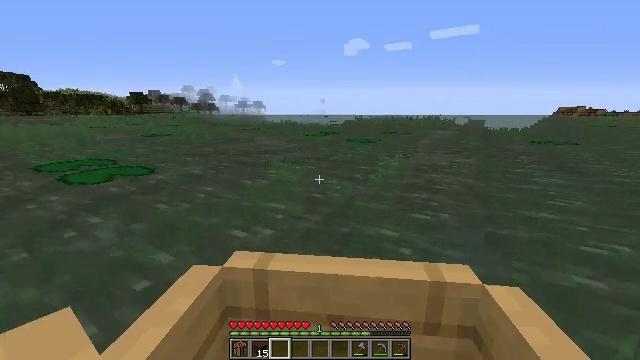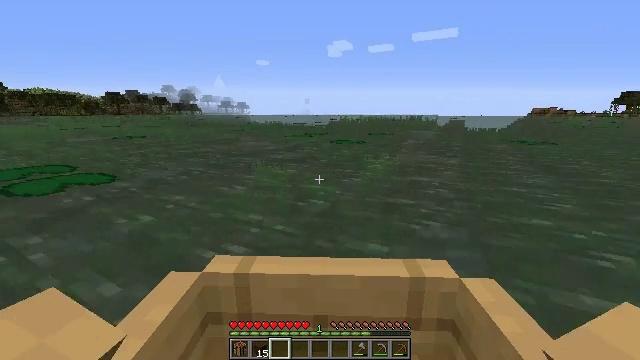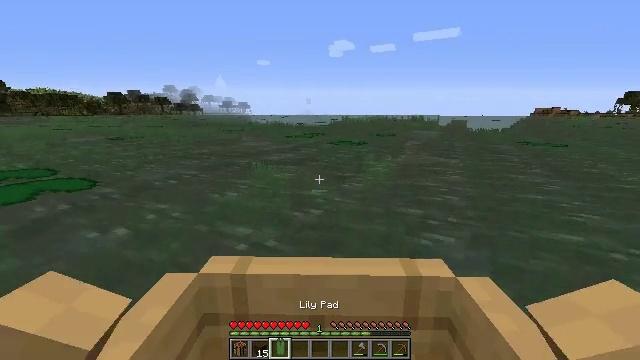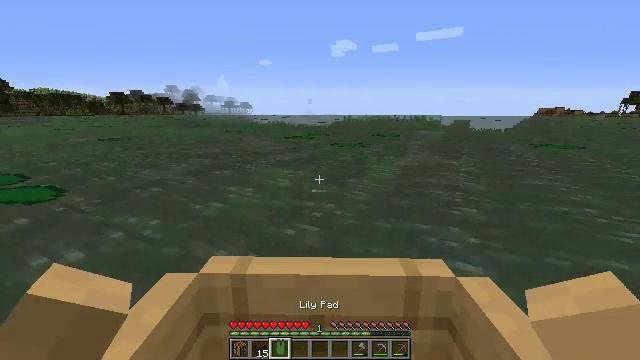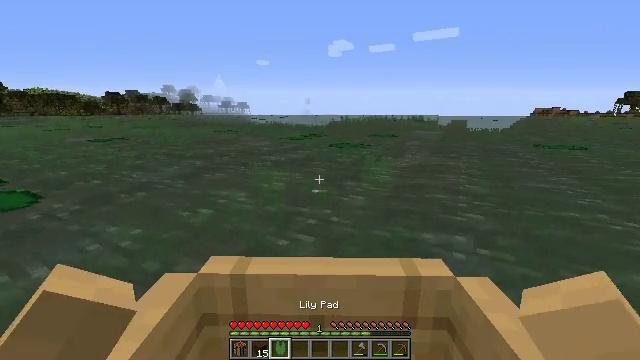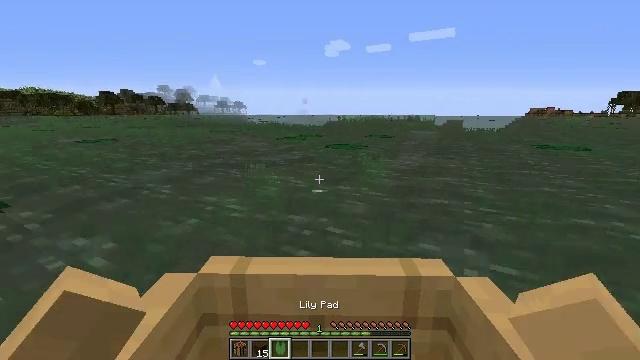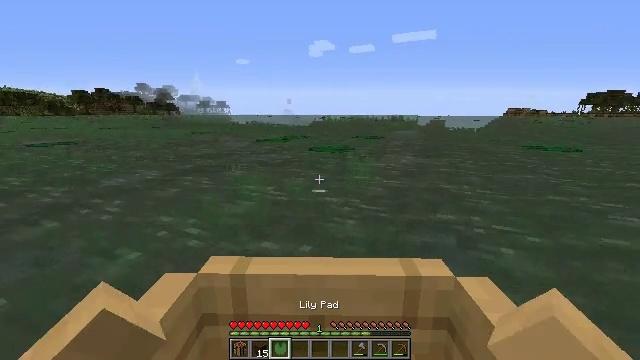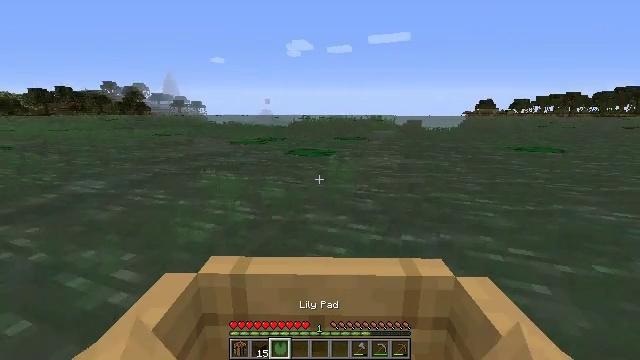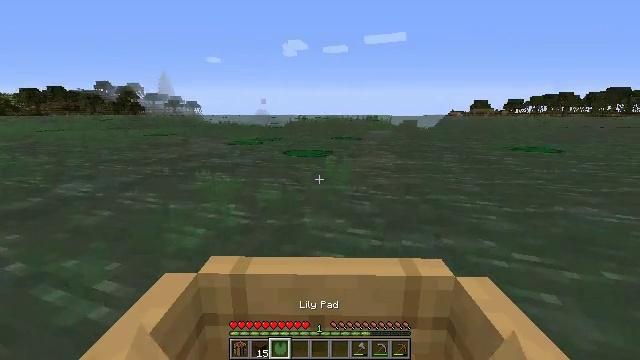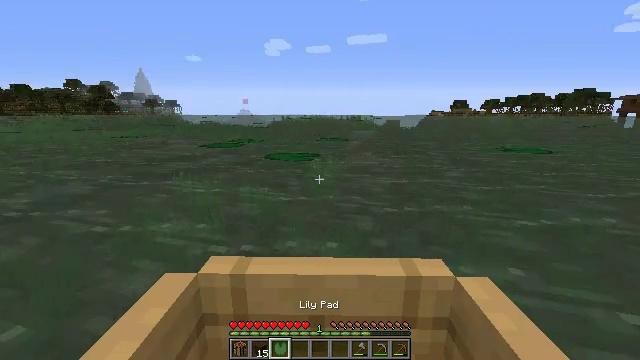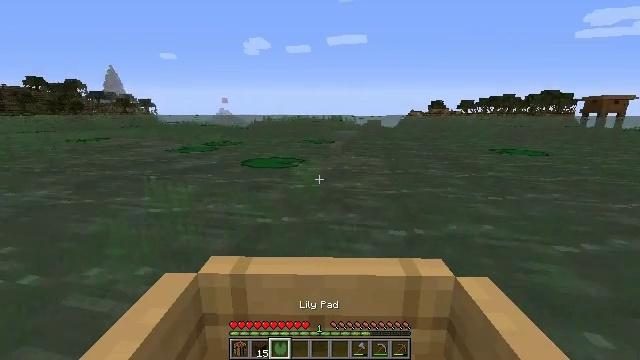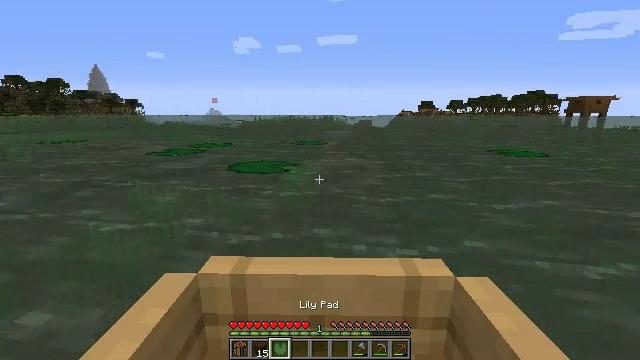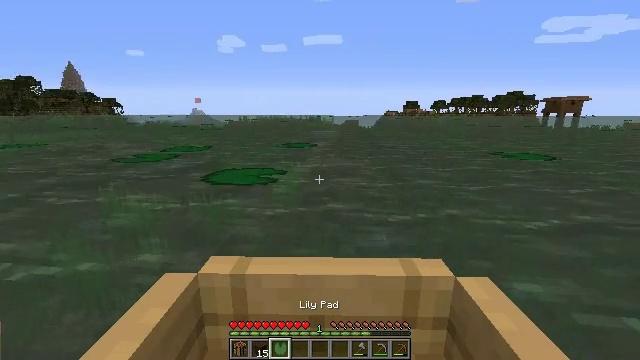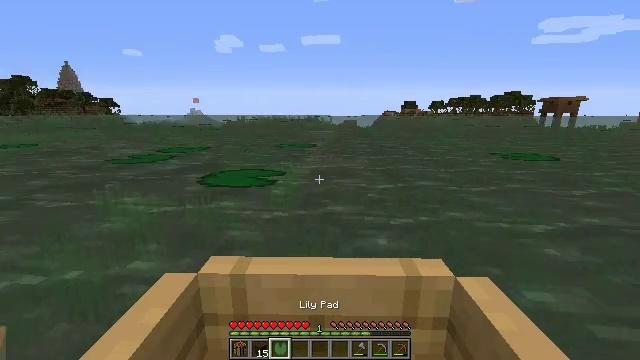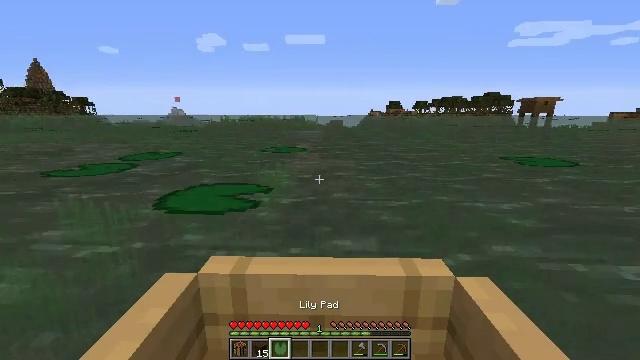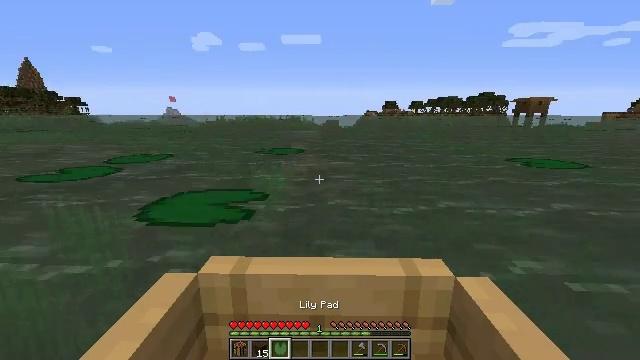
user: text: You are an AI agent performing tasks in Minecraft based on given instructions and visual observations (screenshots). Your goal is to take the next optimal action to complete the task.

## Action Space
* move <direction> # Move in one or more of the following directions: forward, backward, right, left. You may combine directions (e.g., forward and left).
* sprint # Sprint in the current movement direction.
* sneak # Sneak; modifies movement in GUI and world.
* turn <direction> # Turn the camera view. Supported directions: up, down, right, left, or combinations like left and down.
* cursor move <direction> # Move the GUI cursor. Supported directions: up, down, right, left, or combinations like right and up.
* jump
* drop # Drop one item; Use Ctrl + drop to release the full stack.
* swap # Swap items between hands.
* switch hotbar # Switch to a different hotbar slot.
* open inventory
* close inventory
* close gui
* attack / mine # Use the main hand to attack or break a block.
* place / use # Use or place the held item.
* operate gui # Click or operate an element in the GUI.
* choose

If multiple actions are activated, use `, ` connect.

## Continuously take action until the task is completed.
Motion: motion action
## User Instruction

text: Remove a lily pad from the inventory.
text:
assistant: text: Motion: move forward, turn right
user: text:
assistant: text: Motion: move forward and move right
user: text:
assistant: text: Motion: move forward and move right
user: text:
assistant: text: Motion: move forward and move right
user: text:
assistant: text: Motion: move forward and move right
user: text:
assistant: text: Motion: move forward and move right
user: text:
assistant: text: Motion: move forward
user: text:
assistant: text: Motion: move forward
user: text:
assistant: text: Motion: move forward
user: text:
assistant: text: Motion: move forward
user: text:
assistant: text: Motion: move forward
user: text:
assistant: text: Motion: move forward
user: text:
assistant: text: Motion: move forward
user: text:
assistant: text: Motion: move forward
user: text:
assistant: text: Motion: move forward
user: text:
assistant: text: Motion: move forward
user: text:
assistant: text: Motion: move forward
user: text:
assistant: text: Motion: move forward
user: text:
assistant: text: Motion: move forward
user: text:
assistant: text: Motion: move forward
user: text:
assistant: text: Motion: move forward
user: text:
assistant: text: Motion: move forward
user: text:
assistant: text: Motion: move forward
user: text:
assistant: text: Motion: move forward
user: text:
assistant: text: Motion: move forward
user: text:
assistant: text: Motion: move forward
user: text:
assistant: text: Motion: move forward
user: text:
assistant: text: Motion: move forward
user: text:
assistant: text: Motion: move forward and move right
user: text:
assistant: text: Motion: move forward and move right